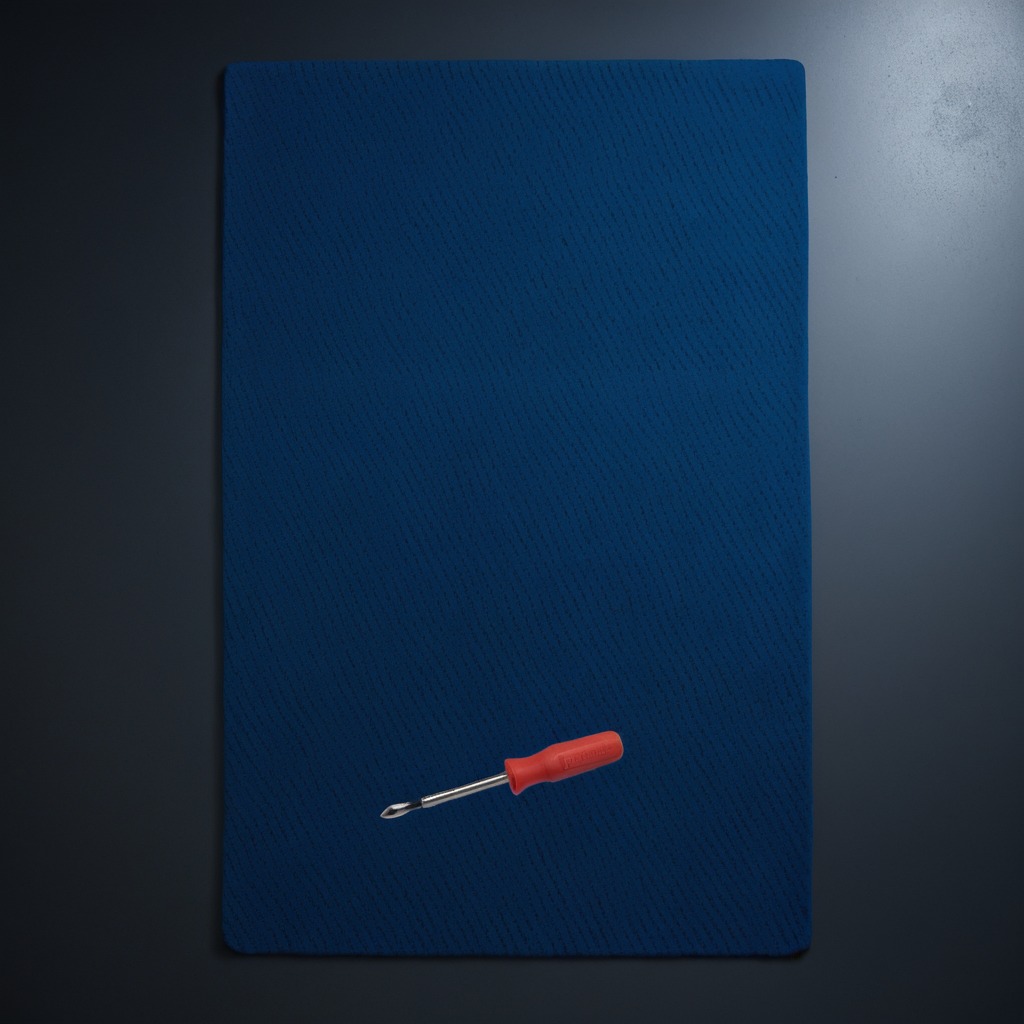
A screwdriver lying on the tabletop.